Question:
I wants to verify value that is present in Display Name field.
After entering First Name Display Name will populates automatically.
display name value is present in front-end but not present in DOM.
I tried with
'''
driver.webdriver.findElement(By.id("DisplayName")).getText();
'''
and
'''
String abc= driver.webdriver.findElement(By.id("DisplayName")).getAttribute("value");
'''
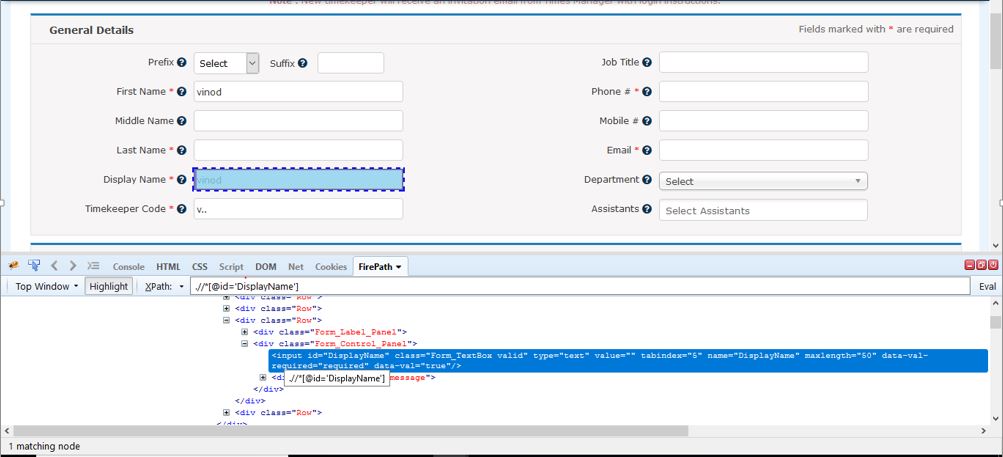
Answer: driver.findElement(By.xpath(".//*[@id='DisplayName']")).getAttribute("value");
Hi this works for me...